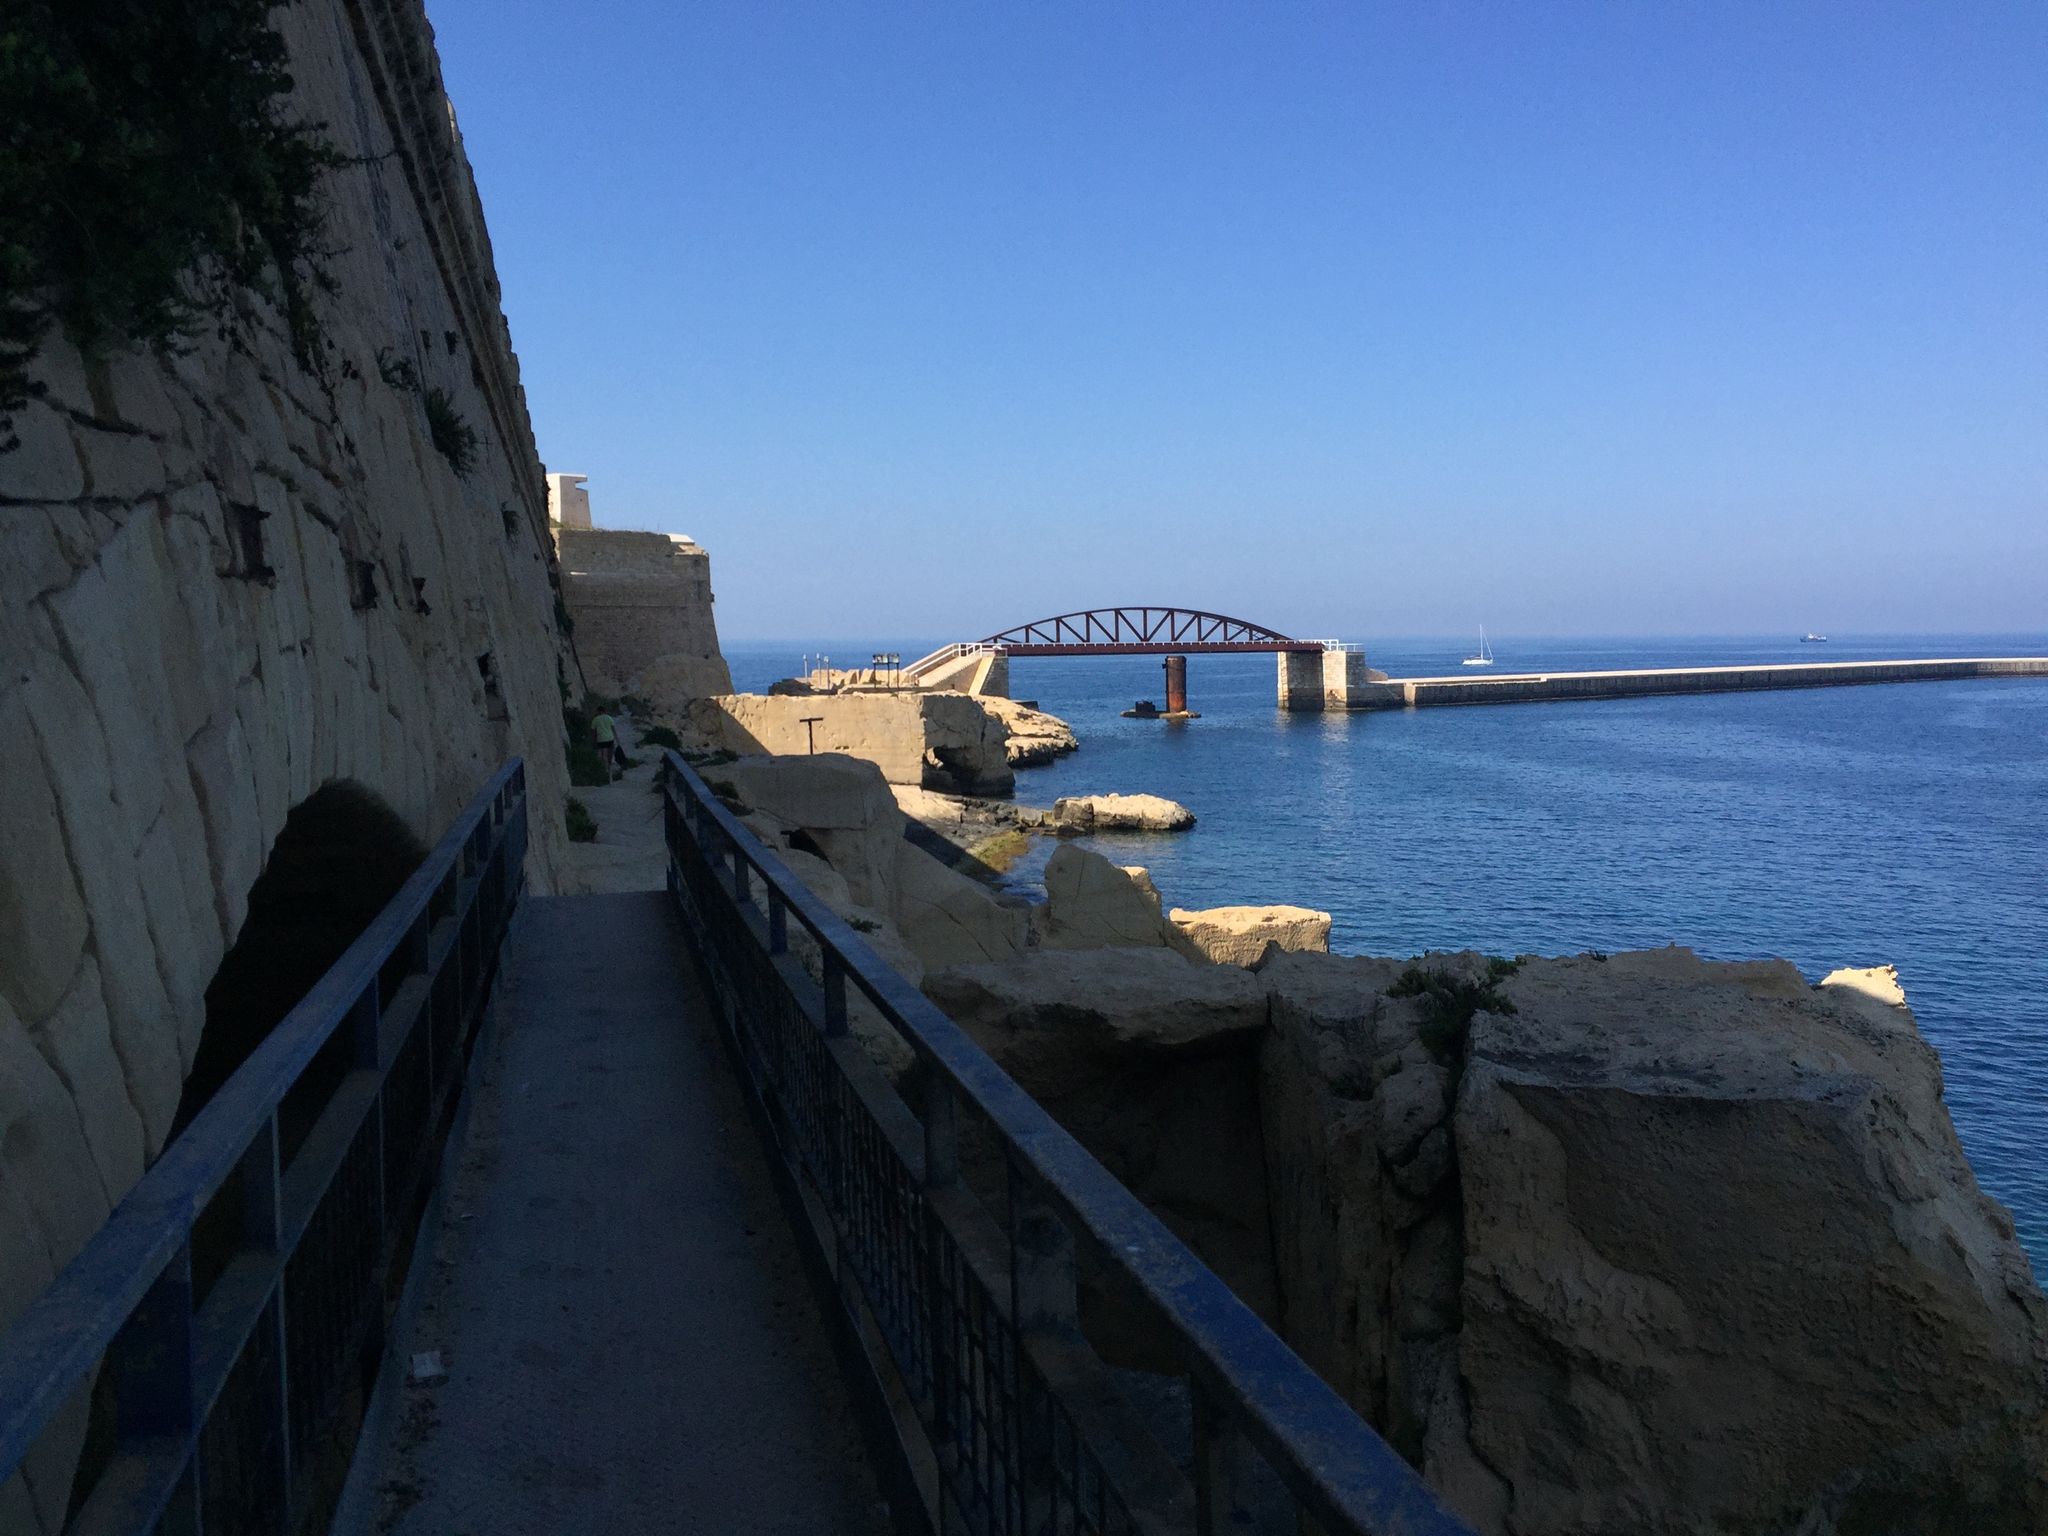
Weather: snowy
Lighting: day
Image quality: good
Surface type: walking surface
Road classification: unclassified, service
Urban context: urban centre
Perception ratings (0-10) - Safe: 4.22, Lively: 3.76, Beautiful: 8.77, Boring: 5.9, Depressing: 6.28, Wealthy: 1.8